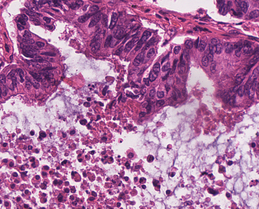
Tumor epithelial tissue: yes
Tumor-associated stroma tissue: yes
Normal tissue: no